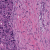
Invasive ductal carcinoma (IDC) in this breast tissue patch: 1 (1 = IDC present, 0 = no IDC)